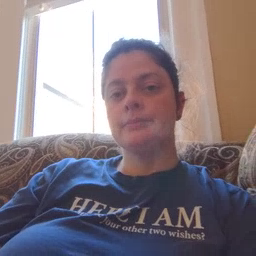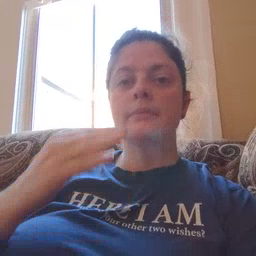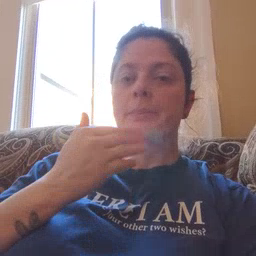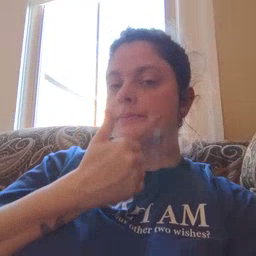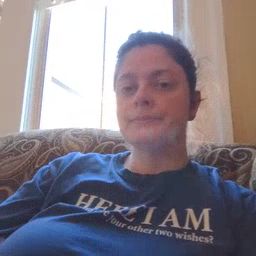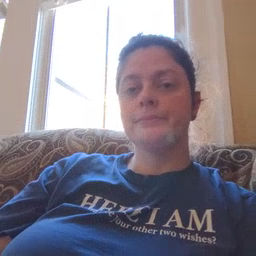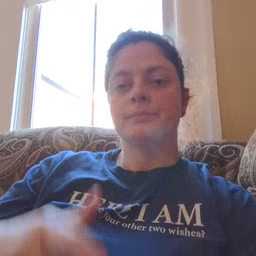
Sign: napkin